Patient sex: M
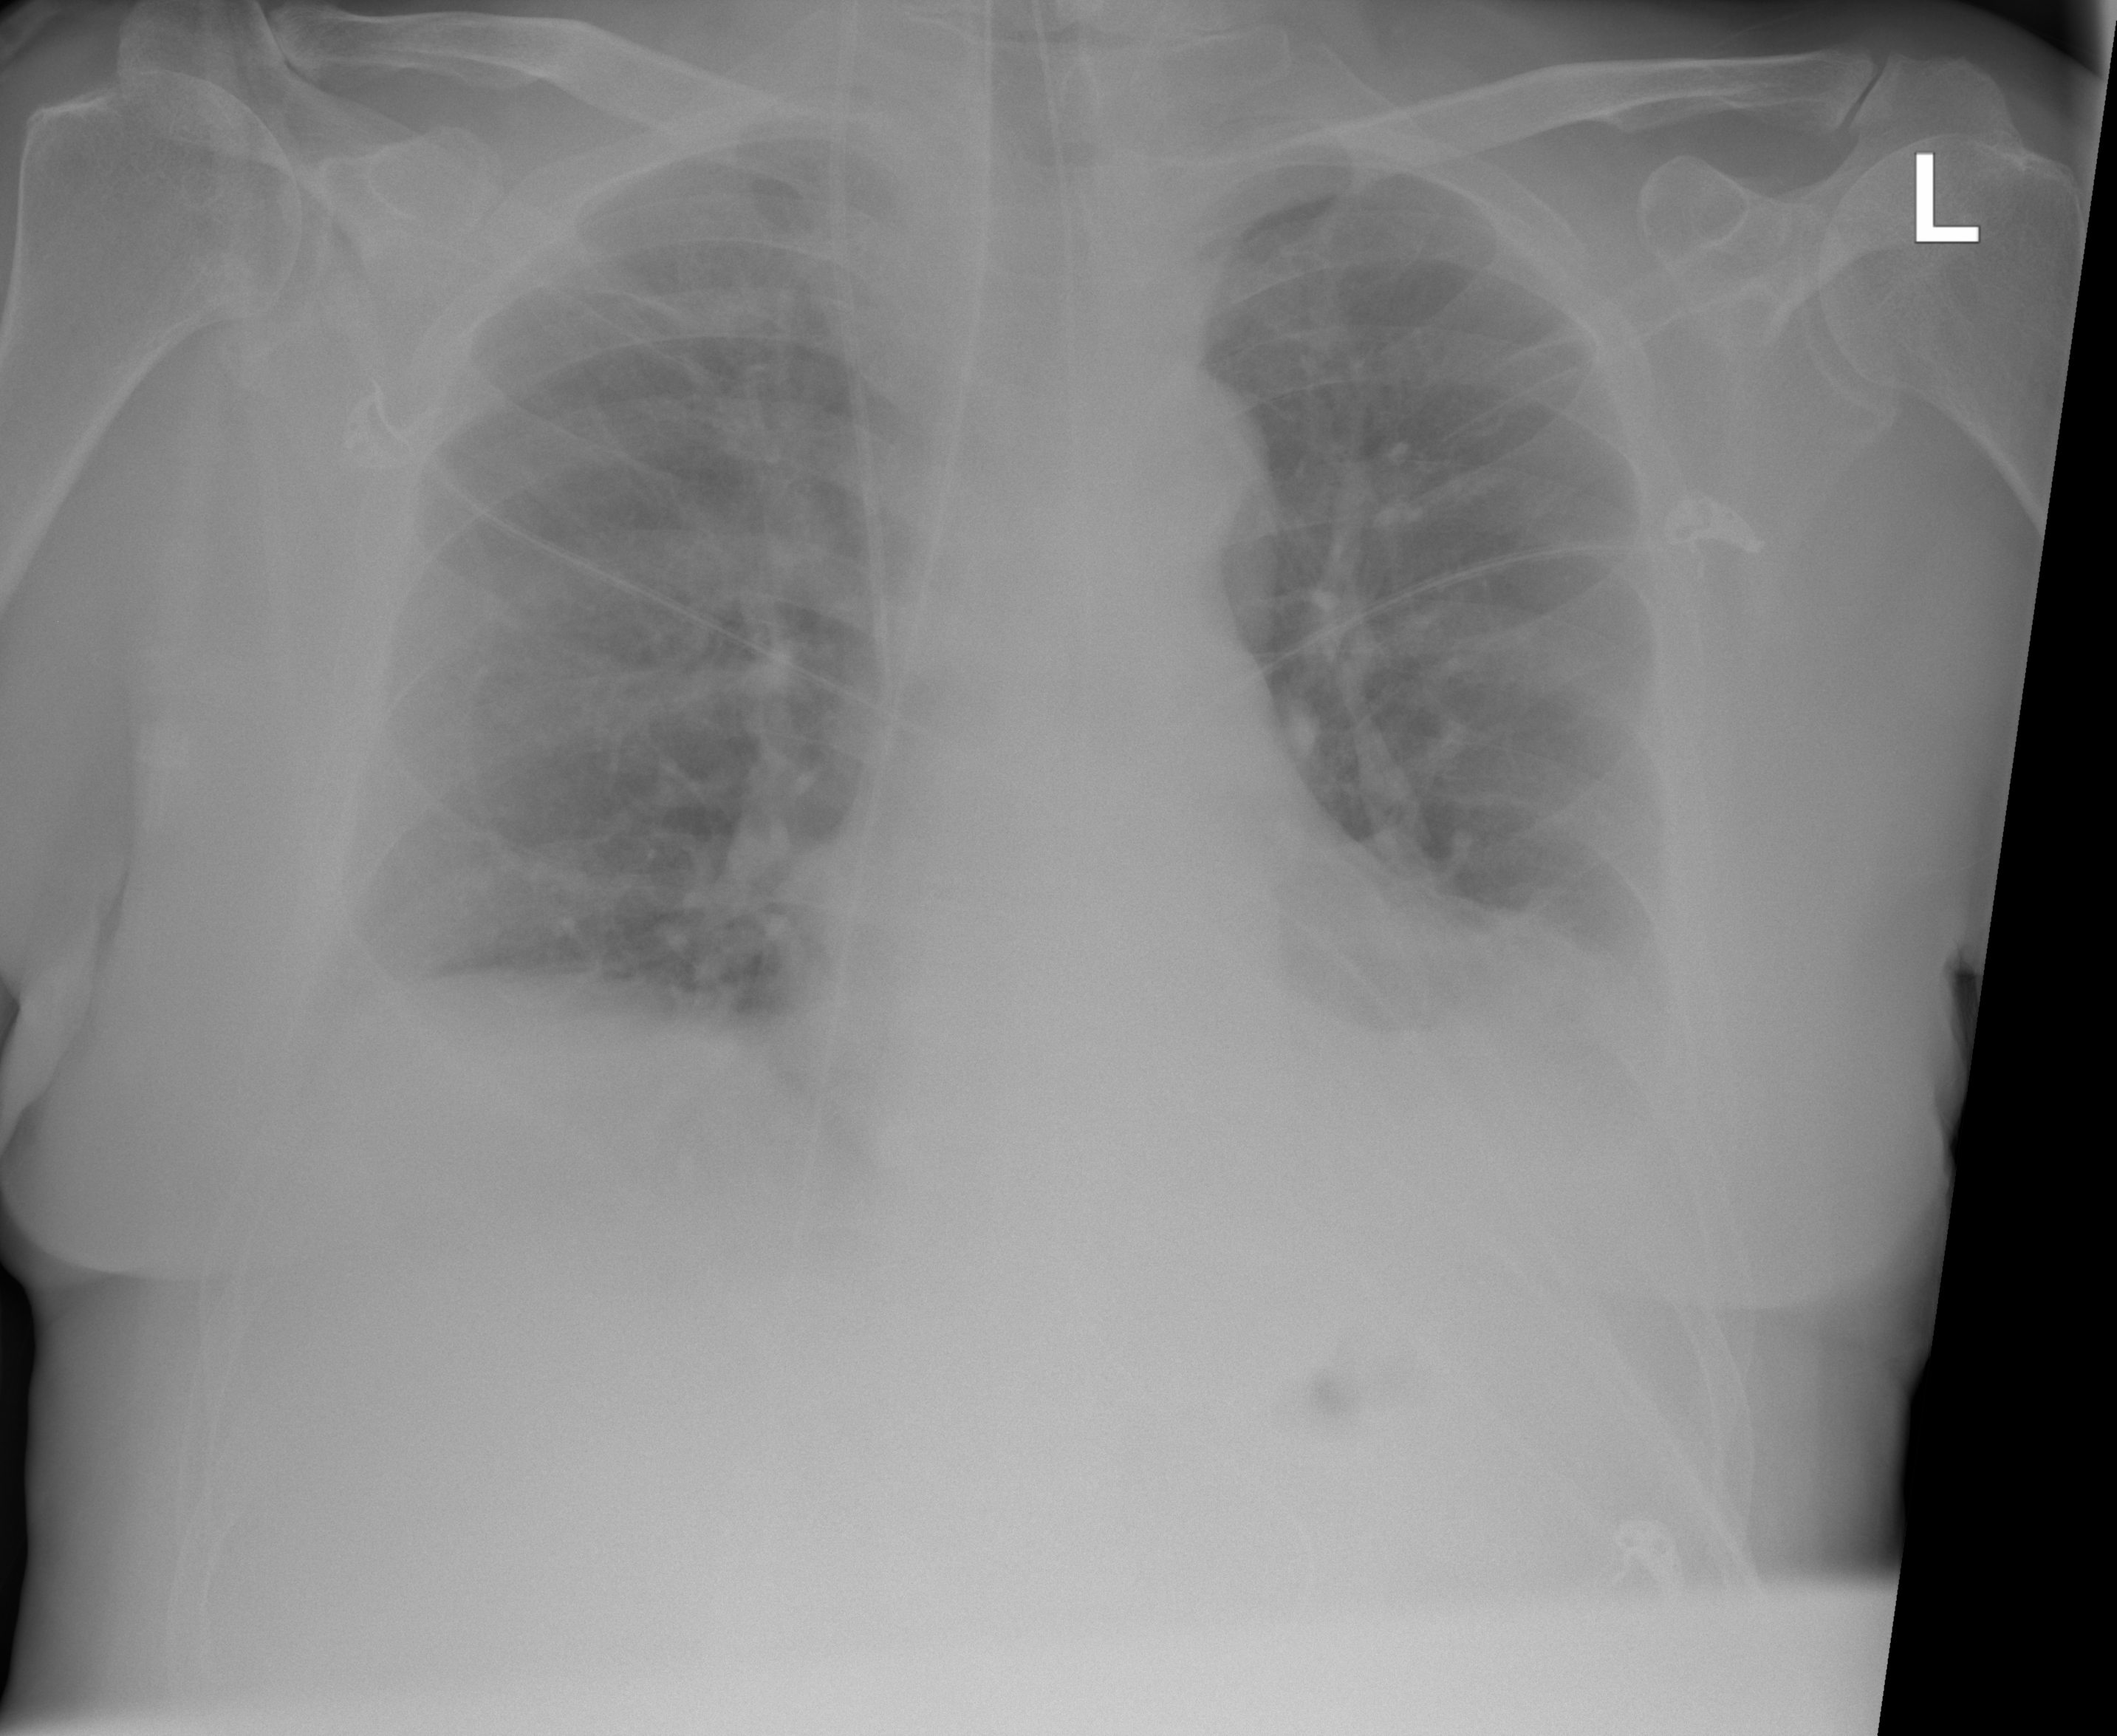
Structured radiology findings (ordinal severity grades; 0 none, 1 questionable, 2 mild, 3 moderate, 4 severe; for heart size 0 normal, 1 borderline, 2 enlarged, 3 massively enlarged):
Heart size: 0
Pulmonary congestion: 2
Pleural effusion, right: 0
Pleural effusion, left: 2
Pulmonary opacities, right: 0
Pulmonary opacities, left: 0
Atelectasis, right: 2
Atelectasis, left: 2